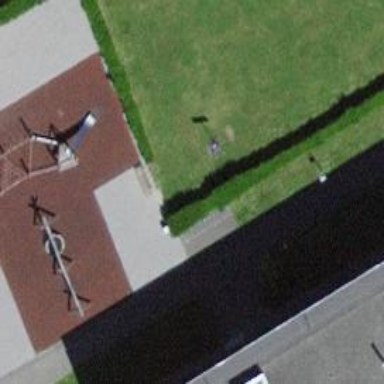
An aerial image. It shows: Bicycle parking facility.